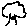
Label: tree